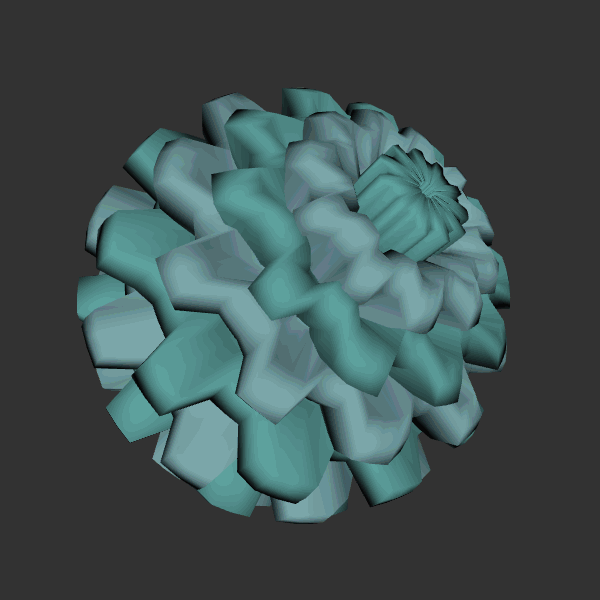
Background: dark